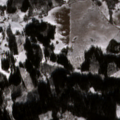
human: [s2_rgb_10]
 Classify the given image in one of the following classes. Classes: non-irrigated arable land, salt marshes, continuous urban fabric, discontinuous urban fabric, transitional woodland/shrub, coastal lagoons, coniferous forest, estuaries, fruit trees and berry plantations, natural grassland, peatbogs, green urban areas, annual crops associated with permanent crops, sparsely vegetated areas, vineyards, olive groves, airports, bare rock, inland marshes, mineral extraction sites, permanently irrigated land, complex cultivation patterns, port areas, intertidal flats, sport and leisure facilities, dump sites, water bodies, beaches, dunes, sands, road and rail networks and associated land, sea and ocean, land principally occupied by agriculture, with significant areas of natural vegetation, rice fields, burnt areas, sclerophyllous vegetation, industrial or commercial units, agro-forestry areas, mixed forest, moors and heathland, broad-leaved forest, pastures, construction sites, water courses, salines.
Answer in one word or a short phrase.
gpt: non-irrigated arable land, land principally occupied by agriculture, with significant areas of natural vegetation, mixed forest